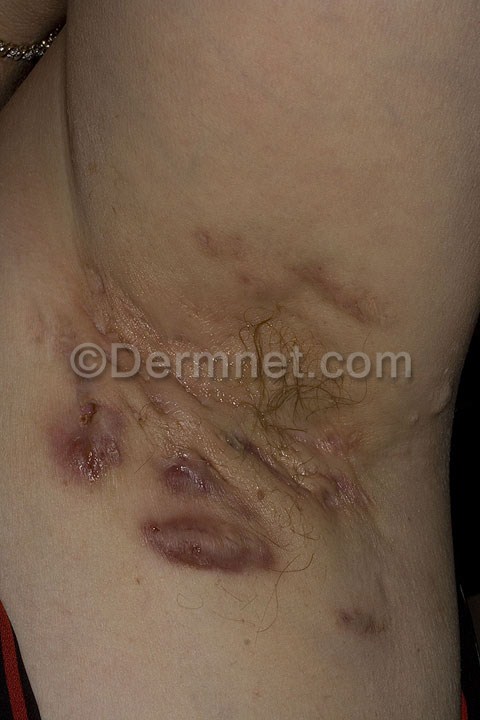
Disease: Acne and Rosacea Photos